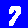
Digit: 7